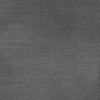
Atmospheric dust classification: dusty